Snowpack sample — Buffalo Mountain, Silverthorne, Colorado, USA (1/25/25, 10:11 AM MST)
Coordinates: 39.6222, -106.1139
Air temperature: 22 °F
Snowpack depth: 110 cm
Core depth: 30 cm
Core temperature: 42.8 °F
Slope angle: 12°, slope face: 102°
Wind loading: high
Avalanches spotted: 0
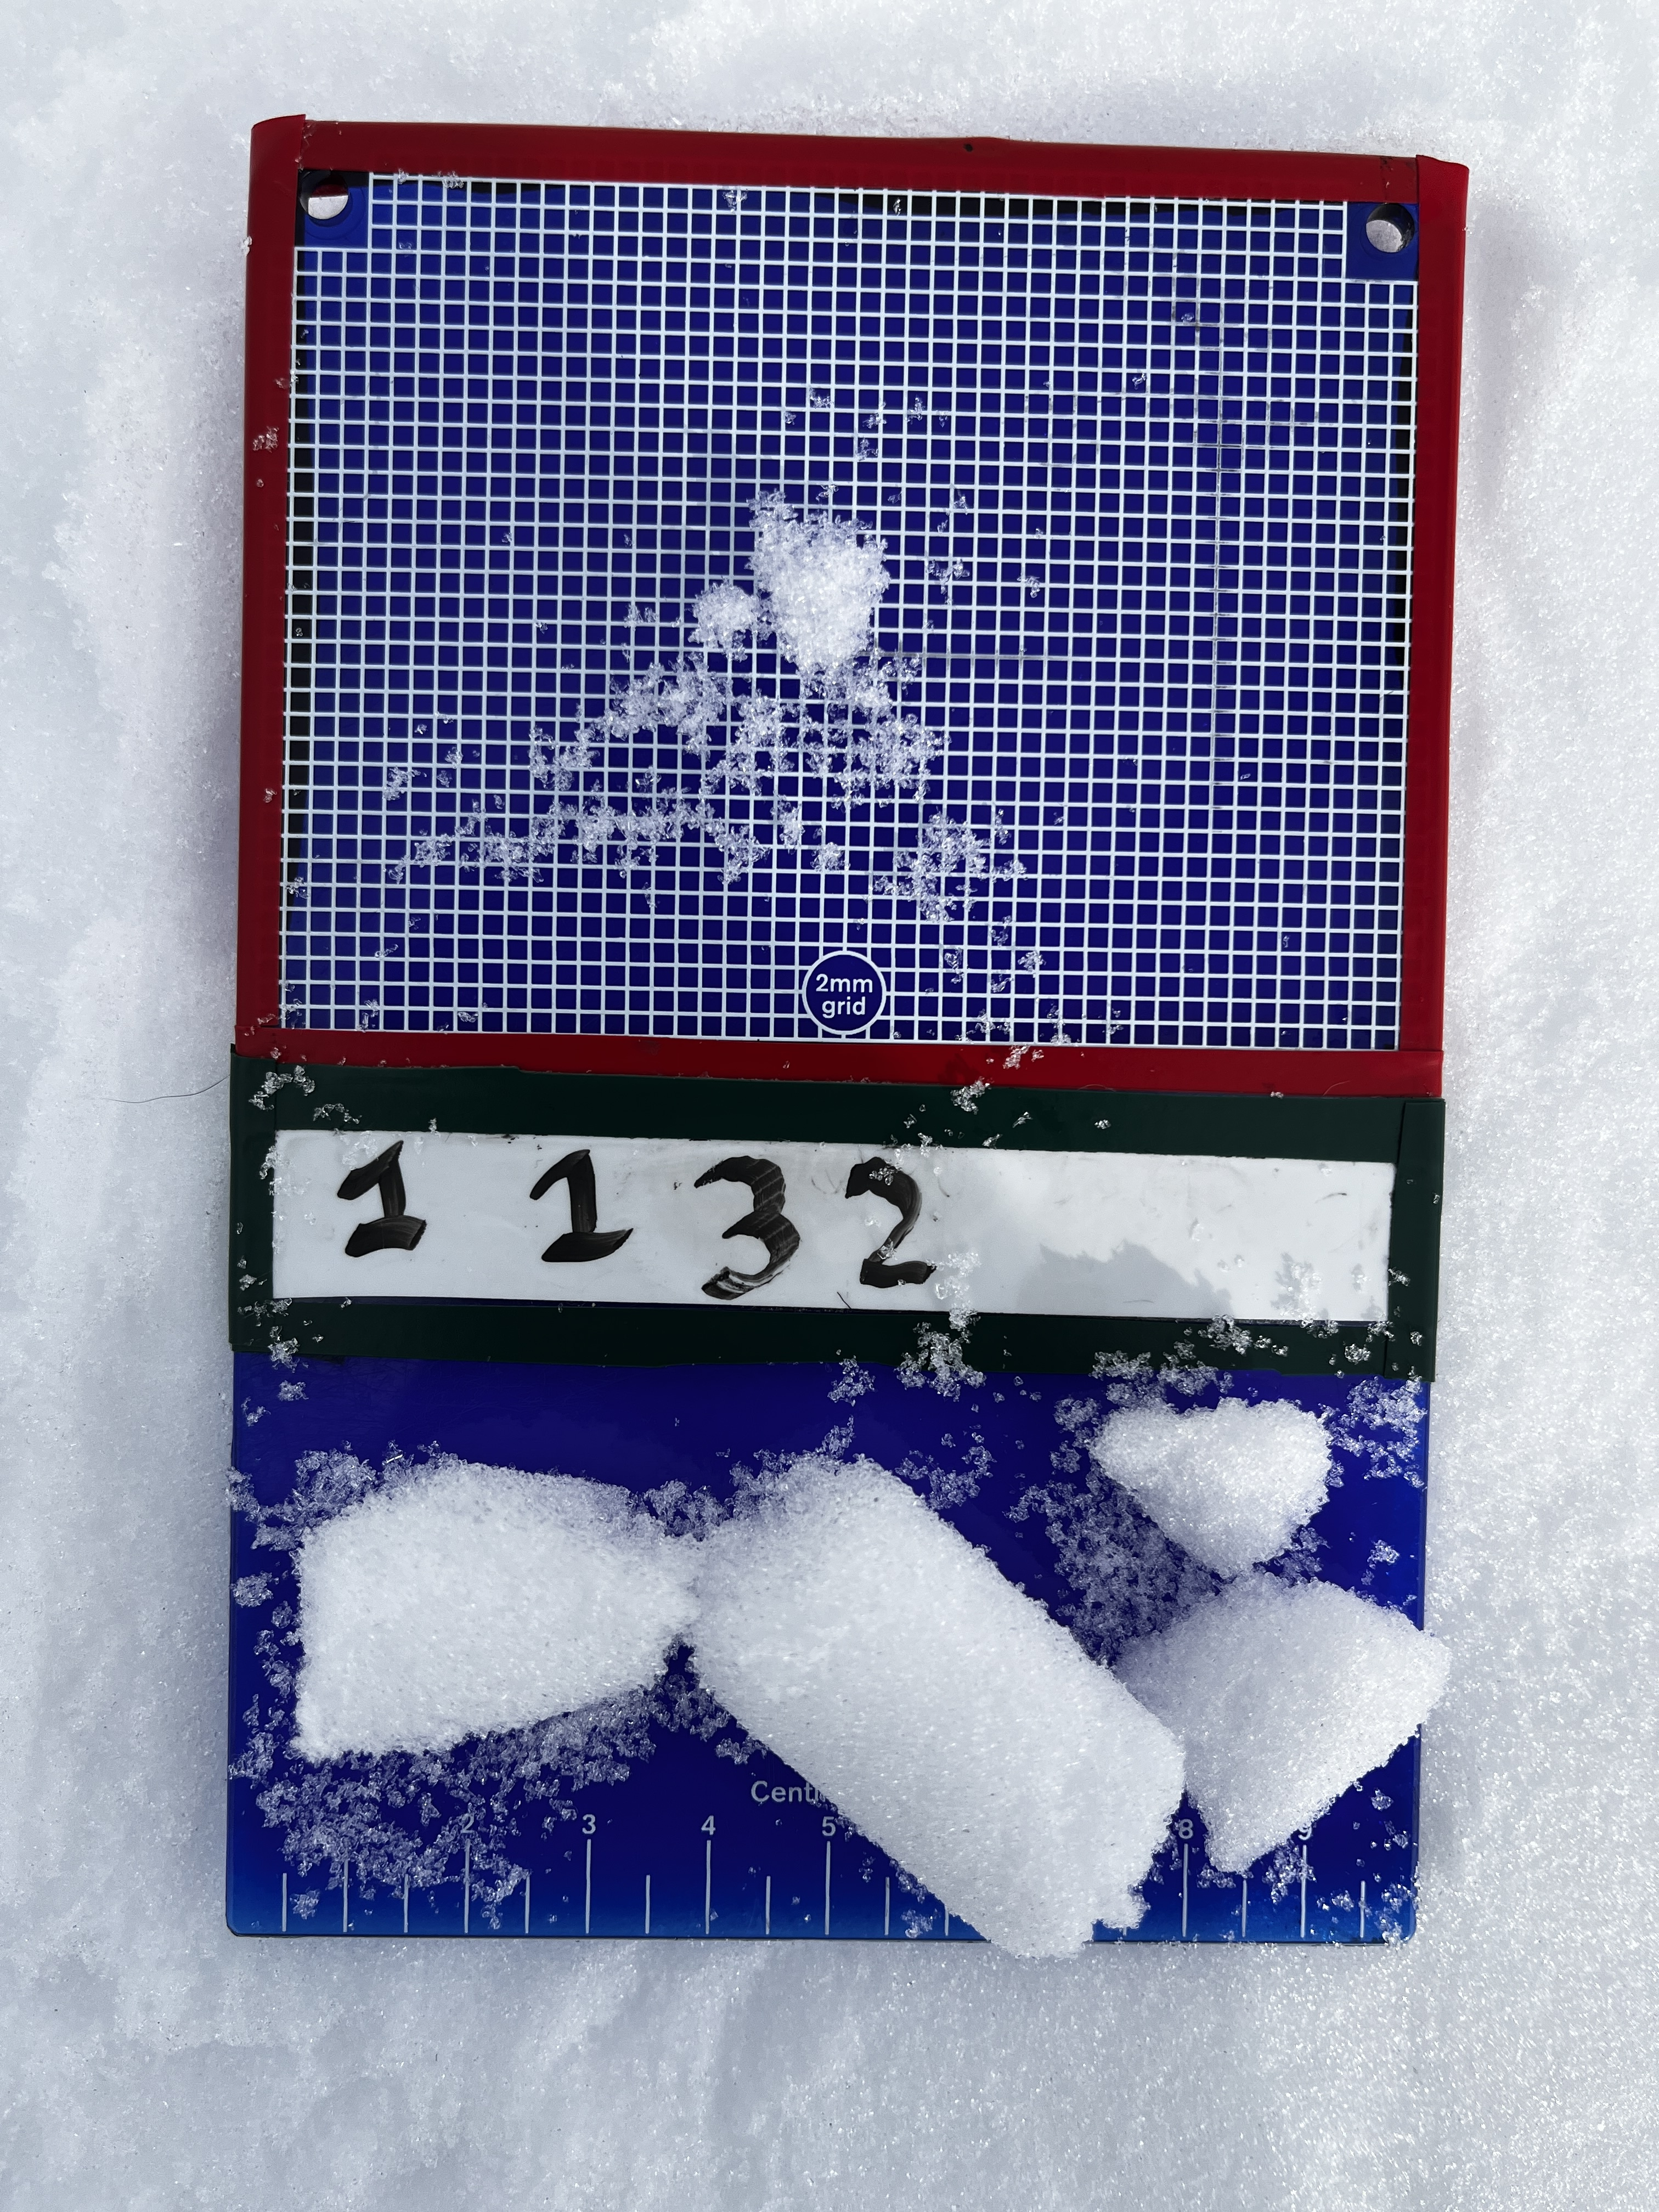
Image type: crystal_card
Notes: No avalanches nearby, collected on the outskirts of a fire break 15 meters from the treeline, on way to Buffalo and Red Mountain